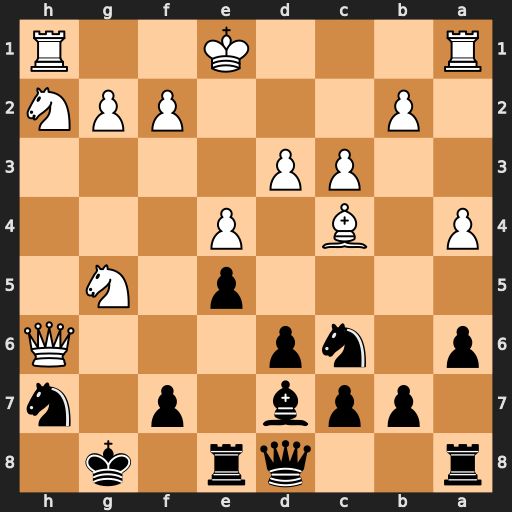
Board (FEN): r2qr1k1/1ppb1p1n/p1np3Q/4p1N1/P1B1P3/2PP4/1P3PPN/R3K2R
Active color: b
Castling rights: KQ
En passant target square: -
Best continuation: Qxg5 Bxf7+ Kxf7 Qxh7+ Qg7